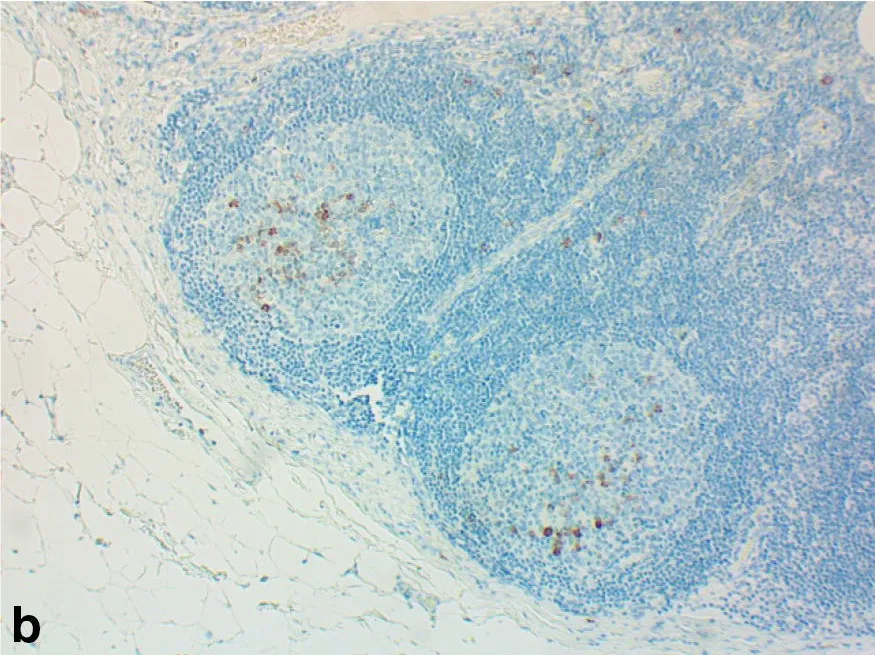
Lymph nodes from the patient b; Showing reduced numbers of plasma cells in the germinal centre in the patient.
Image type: pathology (acid_fast)